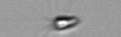
Label: Calciopappus